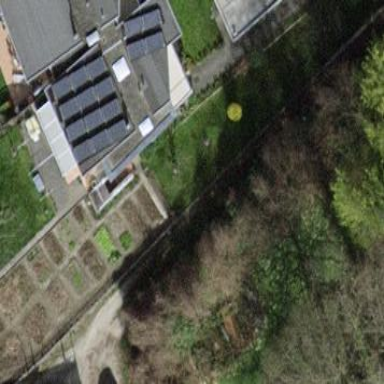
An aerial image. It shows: Garden enclosed by fence.